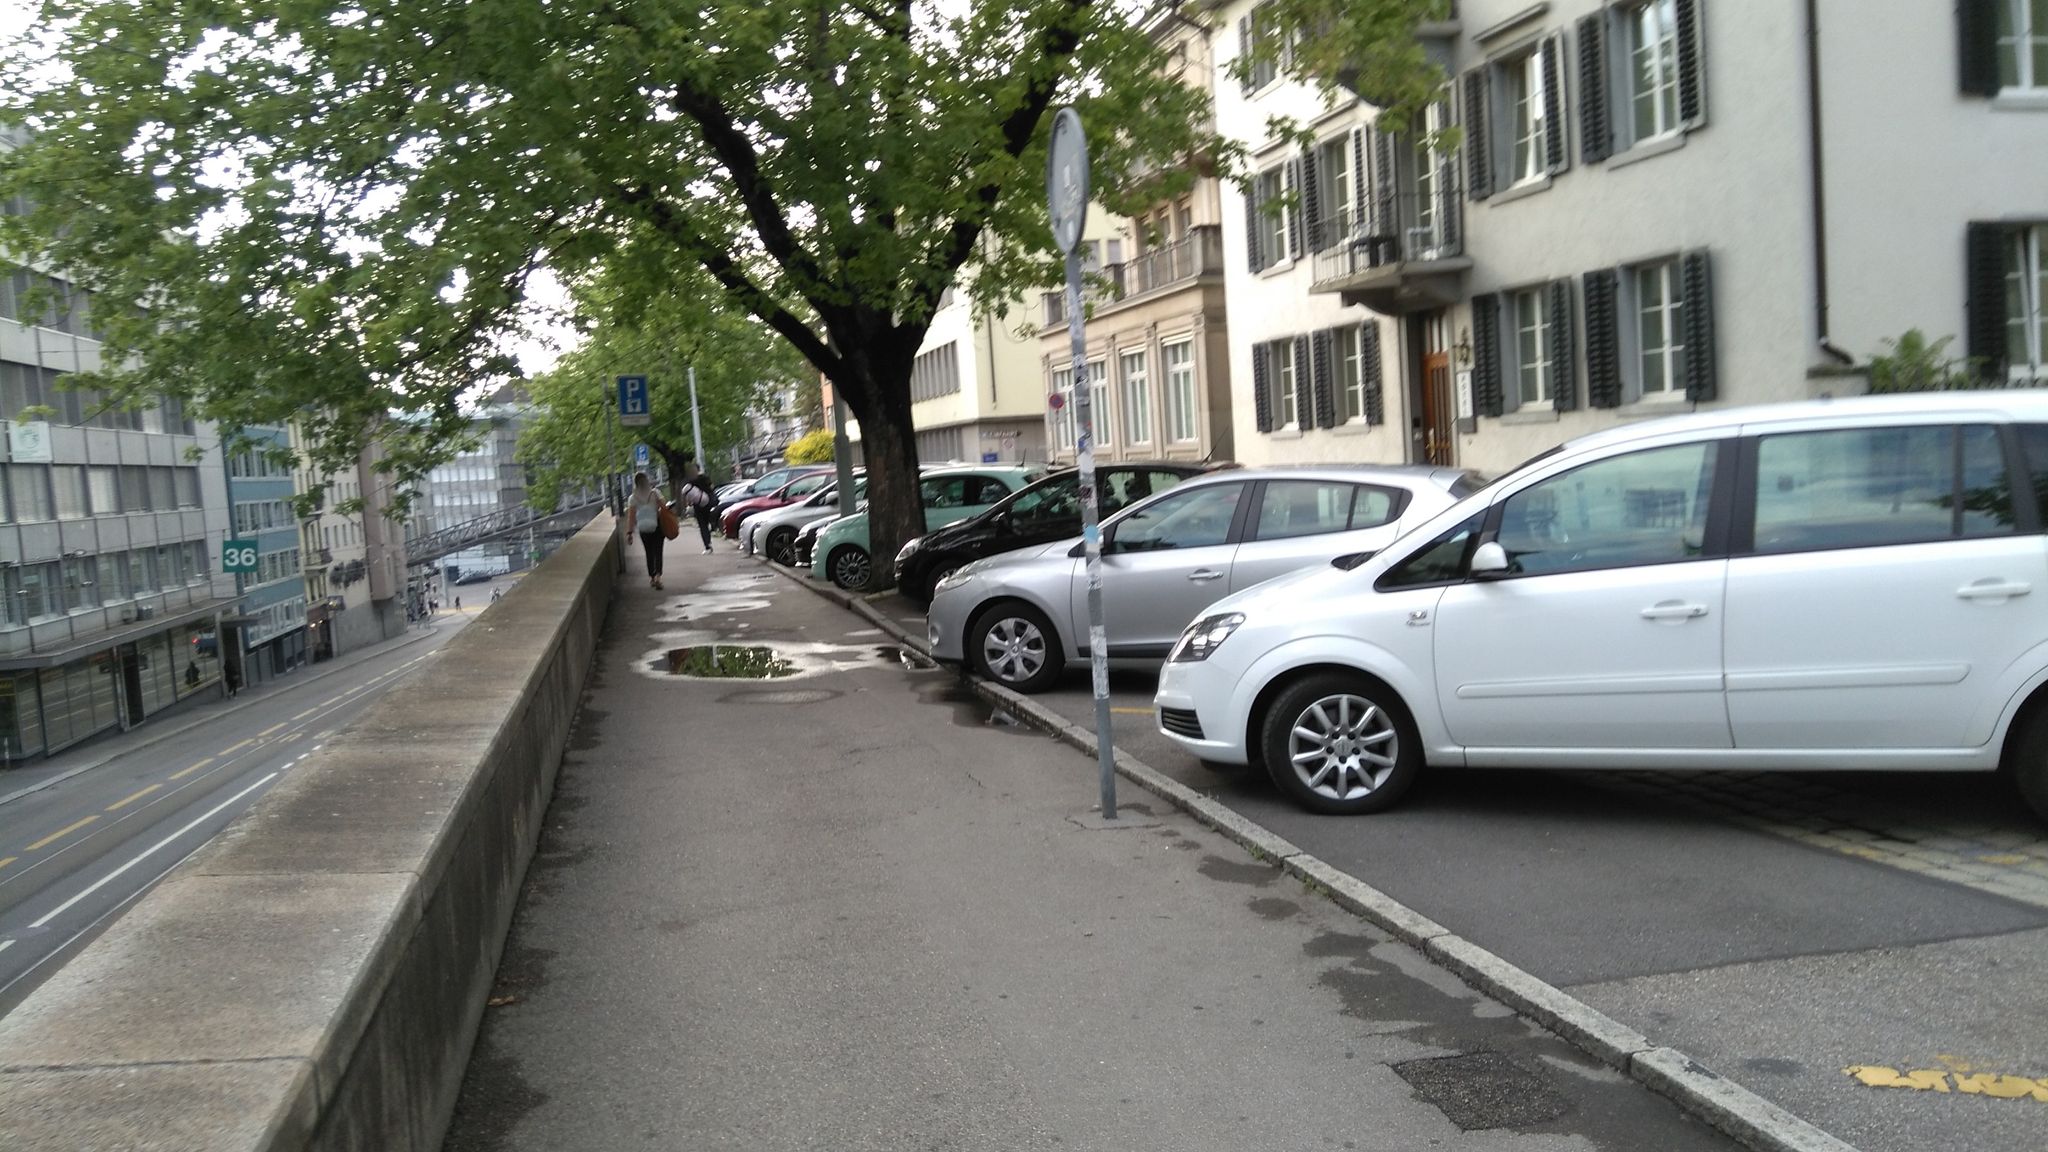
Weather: cloudy
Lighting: day
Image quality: good
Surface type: walking surface
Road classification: footway
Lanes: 4
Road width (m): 2.5
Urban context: urban centre
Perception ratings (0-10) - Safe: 4.91, Lively: 8.53, Beautiful: 7.71, Boring: 0.92, Depressing: 1.65, Wealthy: 8.81